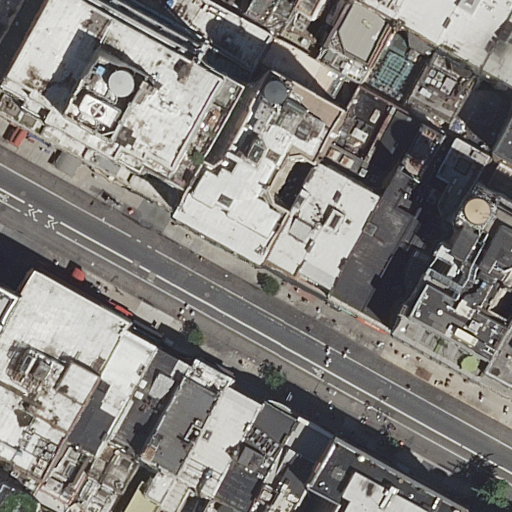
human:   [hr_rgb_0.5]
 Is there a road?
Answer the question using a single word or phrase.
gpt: yes

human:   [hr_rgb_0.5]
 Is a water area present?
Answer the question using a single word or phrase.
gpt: no

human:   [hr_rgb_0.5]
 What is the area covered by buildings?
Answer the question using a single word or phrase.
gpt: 6810m2

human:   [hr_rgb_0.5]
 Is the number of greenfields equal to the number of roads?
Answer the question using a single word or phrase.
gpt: no

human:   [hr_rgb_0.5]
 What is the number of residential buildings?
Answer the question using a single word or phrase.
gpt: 28

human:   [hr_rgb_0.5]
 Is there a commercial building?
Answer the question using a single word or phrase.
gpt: yes

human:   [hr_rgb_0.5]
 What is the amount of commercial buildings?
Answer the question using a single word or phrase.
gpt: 1

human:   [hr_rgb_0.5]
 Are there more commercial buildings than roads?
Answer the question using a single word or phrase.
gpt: no

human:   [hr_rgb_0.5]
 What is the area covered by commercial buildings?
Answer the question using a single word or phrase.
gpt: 35m2

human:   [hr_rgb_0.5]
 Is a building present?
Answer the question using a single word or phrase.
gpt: yes

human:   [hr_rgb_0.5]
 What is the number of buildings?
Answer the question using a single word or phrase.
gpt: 29

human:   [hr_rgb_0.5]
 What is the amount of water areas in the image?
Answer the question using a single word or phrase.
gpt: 0

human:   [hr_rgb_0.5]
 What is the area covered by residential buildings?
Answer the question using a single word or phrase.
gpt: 6775m2

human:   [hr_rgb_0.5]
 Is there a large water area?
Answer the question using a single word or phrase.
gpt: no

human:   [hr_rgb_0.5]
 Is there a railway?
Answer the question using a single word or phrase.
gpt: no

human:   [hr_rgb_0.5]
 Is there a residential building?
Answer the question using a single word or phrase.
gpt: yes

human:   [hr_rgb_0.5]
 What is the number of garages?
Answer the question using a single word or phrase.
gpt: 0

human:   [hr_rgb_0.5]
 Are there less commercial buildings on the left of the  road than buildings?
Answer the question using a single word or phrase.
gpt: yes

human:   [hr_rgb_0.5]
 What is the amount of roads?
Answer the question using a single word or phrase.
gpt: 1

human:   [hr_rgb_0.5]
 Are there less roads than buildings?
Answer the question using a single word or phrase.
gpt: yes

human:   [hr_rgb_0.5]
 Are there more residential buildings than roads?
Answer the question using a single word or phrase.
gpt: yes

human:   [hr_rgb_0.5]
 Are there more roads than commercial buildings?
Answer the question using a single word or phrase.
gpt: no

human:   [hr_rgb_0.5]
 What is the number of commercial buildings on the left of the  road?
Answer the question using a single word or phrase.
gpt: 1

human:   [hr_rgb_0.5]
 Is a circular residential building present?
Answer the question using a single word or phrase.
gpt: no

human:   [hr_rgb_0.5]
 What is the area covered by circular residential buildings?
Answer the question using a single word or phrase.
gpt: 0m2

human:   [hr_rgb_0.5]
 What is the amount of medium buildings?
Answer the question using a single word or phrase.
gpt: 22

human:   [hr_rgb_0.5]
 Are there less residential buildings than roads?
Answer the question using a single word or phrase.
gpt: no

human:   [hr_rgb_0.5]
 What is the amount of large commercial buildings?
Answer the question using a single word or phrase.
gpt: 0

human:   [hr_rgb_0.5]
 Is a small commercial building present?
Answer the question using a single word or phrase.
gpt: yes

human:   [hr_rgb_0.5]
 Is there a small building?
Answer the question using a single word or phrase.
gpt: yes

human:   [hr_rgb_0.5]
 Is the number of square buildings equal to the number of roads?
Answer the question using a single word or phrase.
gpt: no

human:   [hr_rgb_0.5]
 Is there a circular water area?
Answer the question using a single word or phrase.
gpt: no

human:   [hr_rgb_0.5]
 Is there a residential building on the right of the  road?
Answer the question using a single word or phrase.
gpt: yes

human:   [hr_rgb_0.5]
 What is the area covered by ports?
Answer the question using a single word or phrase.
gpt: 0m2

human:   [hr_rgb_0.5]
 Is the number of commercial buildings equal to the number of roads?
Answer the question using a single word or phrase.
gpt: yes

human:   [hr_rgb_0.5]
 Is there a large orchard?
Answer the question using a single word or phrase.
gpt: no

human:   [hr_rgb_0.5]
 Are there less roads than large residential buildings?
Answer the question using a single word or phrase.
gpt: yes

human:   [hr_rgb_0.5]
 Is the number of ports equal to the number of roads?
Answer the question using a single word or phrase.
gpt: no

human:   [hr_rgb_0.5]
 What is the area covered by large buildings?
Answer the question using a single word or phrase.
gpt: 1405m2

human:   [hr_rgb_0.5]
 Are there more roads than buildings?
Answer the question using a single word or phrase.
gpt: no

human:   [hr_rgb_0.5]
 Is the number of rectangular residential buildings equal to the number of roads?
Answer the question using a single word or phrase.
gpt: no

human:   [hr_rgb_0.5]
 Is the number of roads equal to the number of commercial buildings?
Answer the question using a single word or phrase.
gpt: yes

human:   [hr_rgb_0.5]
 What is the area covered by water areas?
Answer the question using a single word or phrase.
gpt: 0m2

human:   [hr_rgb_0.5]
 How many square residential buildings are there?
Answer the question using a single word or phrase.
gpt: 0

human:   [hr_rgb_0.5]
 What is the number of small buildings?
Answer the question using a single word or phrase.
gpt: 5

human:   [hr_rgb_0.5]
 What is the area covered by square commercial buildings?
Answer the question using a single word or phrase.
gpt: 0m2

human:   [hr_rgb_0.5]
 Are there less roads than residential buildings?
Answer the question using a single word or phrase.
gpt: yes

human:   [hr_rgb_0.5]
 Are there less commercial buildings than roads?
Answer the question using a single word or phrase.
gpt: no

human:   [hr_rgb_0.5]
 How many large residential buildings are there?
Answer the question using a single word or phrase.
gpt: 2

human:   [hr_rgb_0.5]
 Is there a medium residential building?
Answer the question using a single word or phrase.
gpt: yes

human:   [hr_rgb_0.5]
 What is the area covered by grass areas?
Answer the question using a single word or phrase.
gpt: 0m2

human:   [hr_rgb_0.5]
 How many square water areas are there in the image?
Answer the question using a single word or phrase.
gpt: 0

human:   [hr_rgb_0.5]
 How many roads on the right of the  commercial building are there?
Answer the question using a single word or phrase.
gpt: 1

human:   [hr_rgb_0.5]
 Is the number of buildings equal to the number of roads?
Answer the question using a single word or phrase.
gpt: no

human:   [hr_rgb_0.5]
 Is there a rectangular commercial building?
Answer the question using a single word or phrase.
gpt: yes

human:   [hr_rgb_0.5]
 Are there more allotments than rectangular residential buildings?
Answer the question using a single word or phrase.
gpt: no

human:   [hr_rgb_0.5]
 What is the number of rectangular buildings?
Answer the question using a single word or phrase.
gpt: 24

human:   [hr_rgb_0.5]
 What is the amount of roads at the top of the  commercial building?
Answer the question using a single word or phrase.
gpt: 1

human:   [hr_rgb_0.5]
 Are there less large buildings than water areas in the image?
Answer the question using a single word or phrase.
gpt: no

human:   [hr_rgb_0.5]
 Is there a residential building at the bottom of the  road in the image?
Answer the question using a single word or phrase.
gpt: yes

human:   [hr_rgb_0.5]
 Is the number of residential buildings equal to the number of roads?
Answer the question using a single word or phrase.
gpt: no

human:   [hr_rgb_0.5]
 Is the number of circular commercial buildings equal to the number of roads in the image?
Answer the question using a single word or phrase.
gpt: no

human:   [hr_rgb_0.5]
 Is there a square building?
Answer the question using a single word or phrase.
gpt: no

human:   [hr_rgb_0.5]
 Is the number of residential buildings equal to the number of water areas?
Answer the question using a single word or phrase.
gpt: no